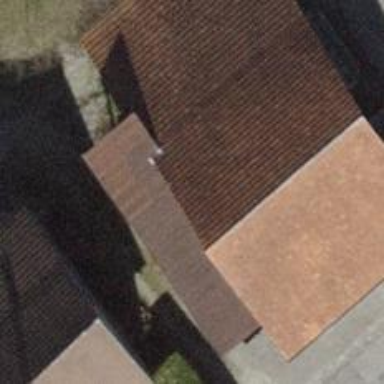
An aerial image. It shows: Building with tile roof.